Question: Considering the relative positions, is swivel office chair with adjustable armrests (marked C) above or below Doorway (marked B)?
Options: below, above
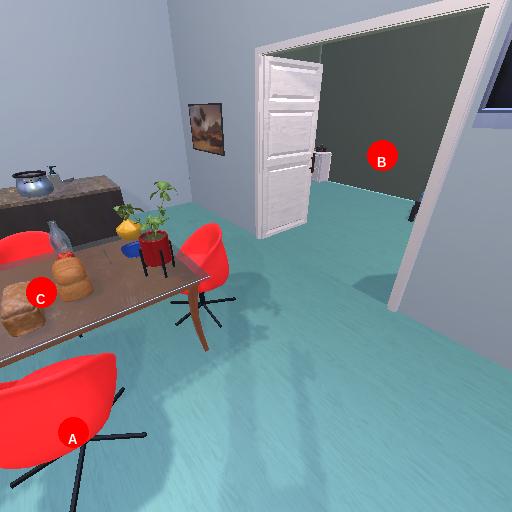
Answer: below